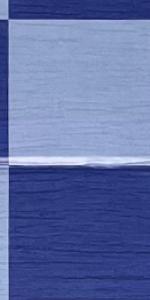
Label: Empty